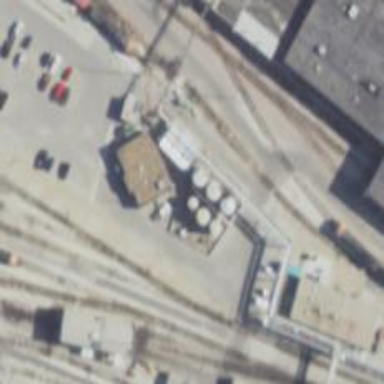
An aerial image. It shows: Railway service station.